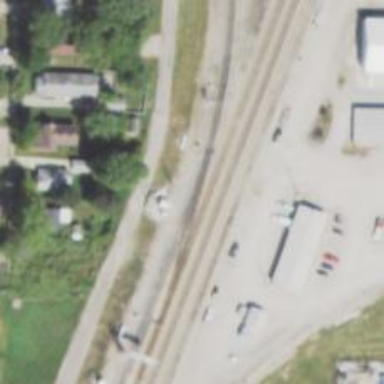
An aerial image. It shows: Railway siding with rails.